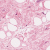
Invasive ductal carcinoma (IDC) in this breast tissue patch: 0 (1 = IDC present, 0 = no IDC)